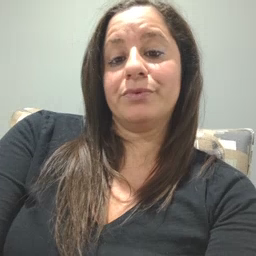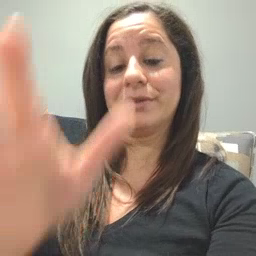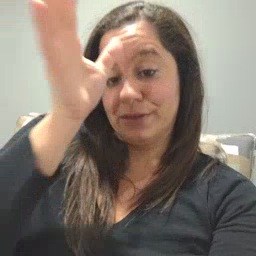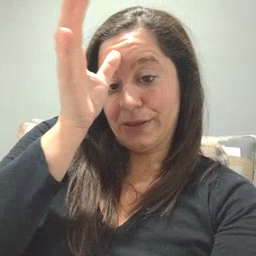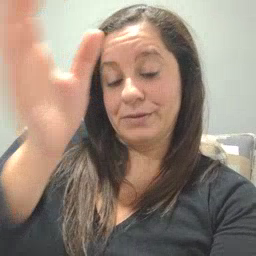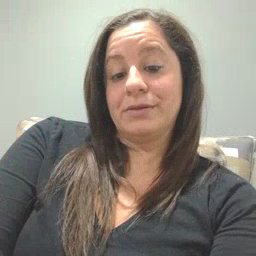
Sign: dad